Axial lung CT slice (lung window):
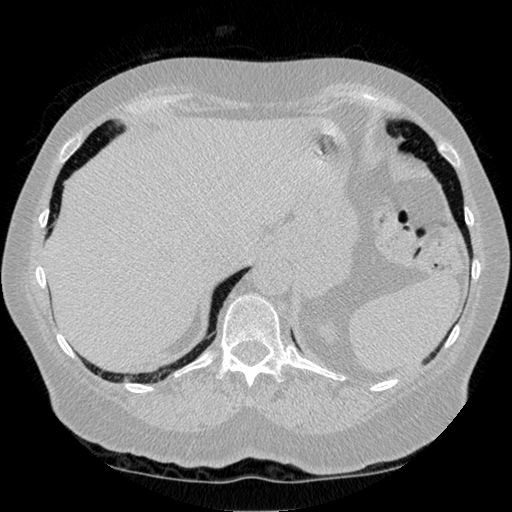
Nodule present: no